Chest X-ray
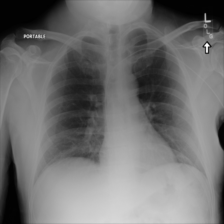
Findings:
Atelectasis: negative
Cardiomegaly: negative
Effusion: negative
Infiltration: negative
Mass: negative
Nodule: negative
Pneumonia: negative
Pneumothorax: negative
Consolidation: negative
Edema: negative
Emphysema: negative
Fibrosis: negative
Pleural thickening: negative
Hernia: negative